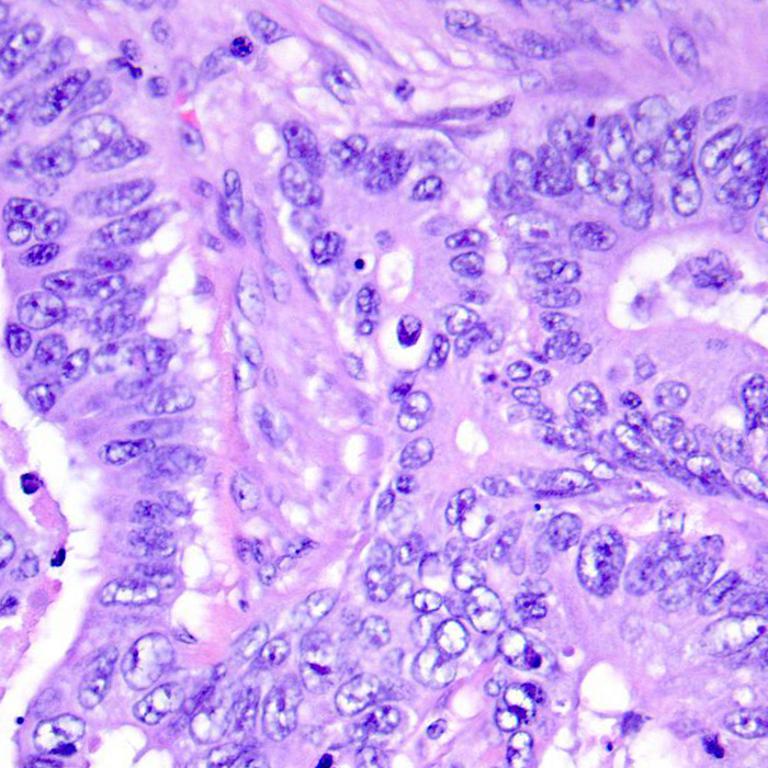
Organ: colon
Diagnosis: adenocarcinomas